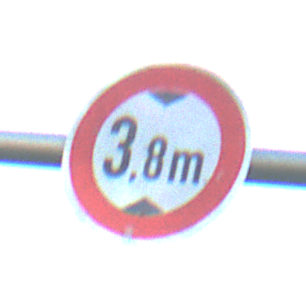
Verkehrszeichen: TatsaechlicheHoehe
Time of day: MorningAfternoon
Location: Outdoor (Nature)
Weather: PartlyCloudy
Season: NotSpecified
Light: Natural